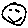
Label: smiley face